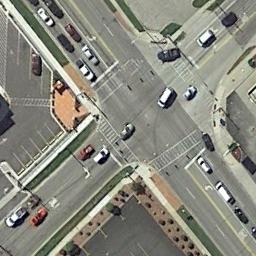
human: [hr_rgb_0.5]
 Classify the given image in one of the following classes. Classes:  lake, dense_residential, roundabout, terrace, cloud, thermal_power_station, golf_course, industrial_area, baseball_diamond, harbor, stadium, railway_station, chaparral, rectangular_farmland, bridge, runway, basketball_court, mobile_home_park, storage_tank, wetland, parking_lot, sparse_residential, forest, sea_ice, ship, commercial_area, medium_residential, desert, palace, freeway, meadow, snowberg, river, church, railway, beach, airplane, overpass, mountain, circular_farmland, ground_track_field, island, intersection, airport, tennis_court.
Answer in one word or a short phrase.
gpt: intersection